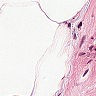
Metastatic tissue present: no